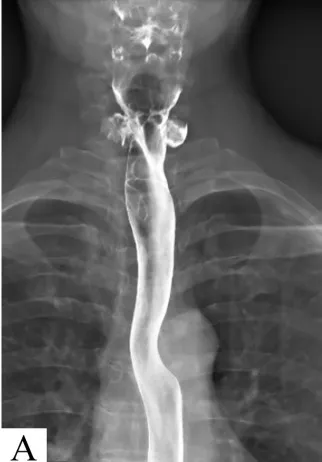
Barium esophagogram images showed two diverticula in the pharyngeal esophagus (A, B).
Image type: radiology (x_ray)